The image folds the raw vibration samples of a bearing signal into a 2-D grayscale square (signal-to-image encoding). What is the most likely bearing condition (normal, inner_race, outer_race, ball)?
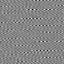
Answer: outer_race